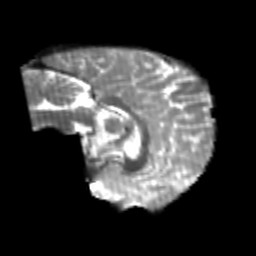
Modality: T2w
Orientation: sagittal
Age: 21
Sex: male
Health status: healthy
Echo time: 0.074 s